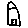
Label: house